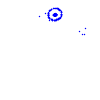
Particle: pion